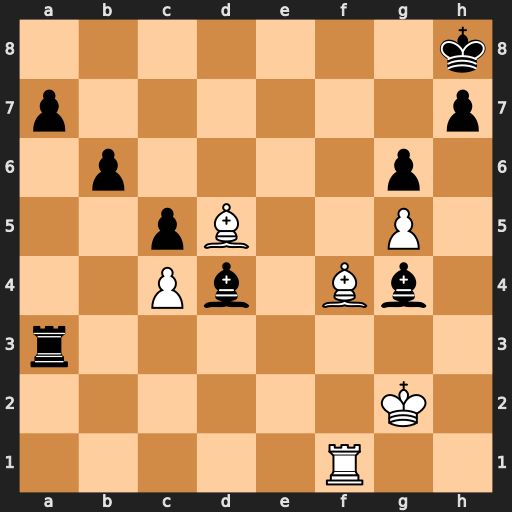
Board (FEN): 7k/p6p/1p4p1/2pB2P1/2Pb1Bb1/r7/6K1/5R2
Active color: w
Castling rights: -
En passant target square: -
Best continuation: Be5+ Bxe5 Rf8+ Kg7 Rg8#